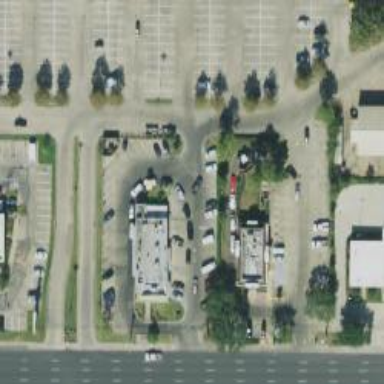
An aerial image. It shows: Parking space is available.